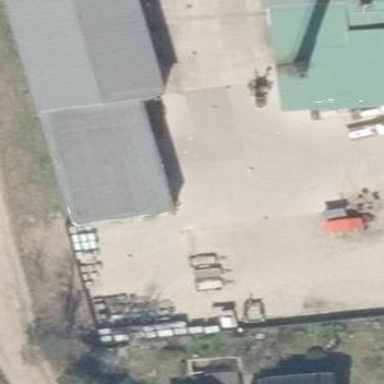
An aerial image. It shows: Industrial building with skillion roof shape.